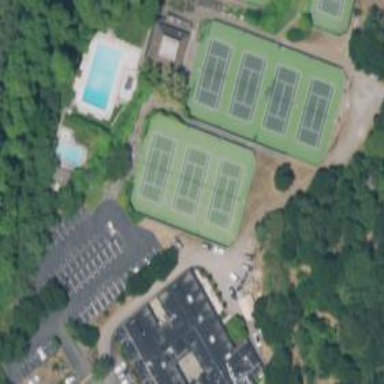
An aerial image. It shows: Tennis court on the leisure land pitch.